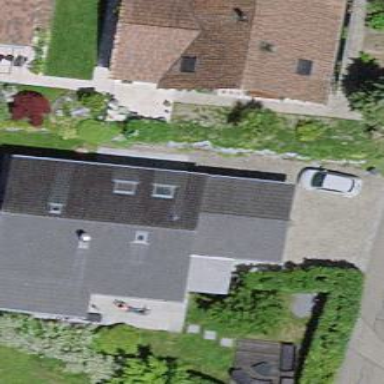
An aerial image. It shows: Residential building.